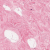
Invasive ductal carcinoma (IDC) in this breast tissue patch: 0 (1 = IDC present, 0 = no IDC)